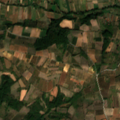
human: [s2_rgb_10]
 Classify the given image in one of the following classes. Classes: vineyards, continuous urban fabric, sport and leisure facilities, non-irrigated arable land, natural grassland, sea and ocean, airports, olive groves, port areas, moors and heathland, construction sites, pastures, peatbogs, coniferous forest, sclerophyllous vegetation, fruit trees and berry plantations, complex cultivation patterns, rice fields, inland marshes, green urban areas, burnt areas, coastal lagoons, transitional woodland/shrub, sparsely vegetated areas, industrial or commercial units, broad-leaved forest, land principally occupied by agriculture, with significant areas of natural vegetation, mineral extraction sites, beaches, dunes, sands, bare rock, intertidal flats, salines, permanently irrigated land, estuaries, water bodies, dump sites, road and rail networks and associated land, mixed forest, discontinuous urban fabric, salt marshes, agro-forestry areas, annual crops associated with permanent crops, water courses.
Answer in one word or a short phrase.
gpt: complex cultivation patterns, land principally occupied by agriculture, with significant areas of natural vegetation